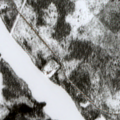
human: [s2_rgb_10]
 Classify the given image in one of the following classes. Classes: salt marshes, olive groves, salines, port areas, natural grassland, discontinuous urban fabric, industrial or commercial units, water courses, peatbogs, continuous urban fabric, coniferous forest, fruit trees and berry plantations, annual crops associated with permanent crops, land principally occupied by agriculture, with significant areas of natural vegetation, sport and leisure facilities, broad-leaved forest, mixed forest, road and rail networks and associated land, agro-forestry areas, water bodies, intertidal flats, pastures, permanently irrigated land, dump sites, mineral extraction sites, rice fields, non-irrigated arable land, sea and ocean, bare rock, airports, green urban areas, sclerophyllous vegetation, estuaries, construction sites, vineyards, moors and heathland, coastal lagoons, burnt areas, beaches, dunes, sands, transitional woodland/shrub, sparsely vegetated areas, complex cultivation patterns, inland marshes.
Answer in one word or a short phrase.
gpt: coniferous forest, transitional woodland/shrub, water bodies